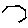
Label: hexagon